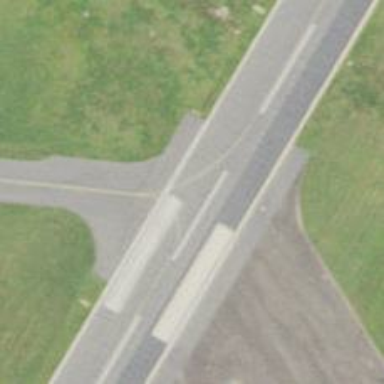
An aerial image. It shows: View of taxiway at the airport.